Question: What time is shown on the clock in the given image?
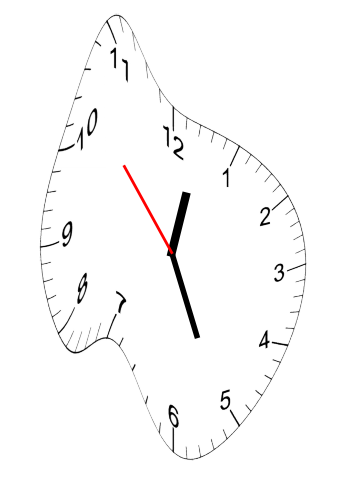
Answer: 12:25:53